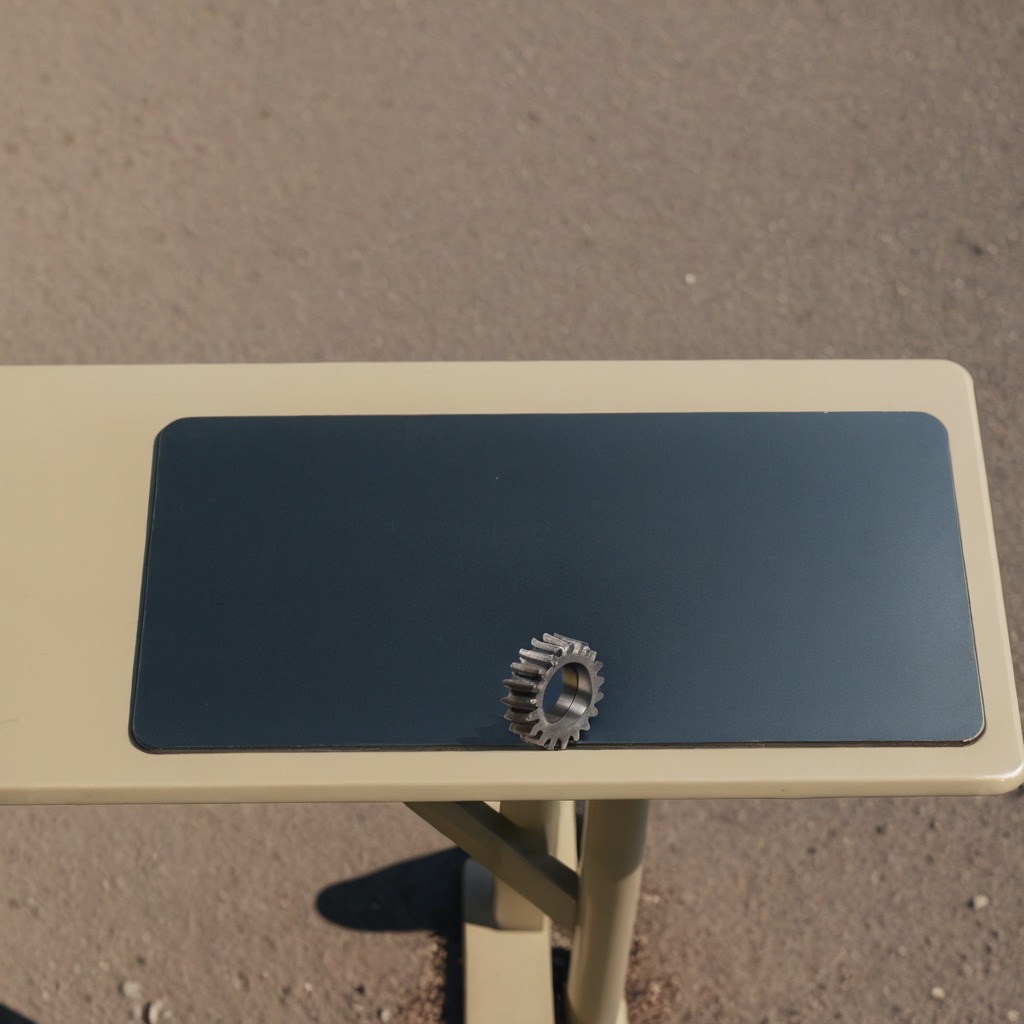
A steel gear with teeth is lying on a clean utility table in a temporary outdoor tool station afternoon light present textured surface